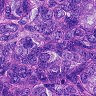
Metastatic tissue present: yes